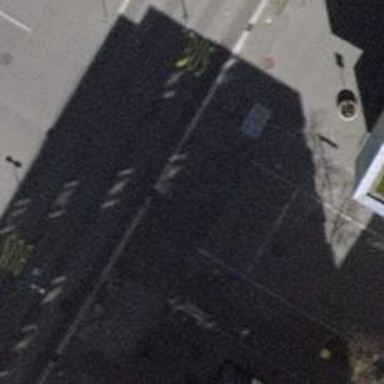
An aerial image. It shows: Unmarked crossing with traffic calming table on the road.